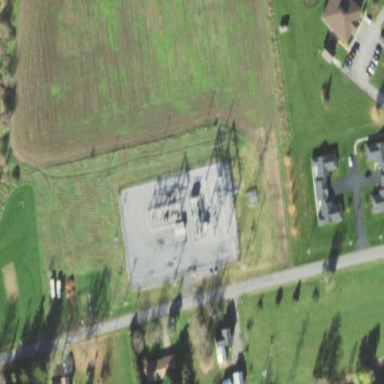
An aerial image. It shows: Power substation.